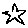
Label: star